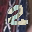
Label: 2